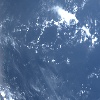
Label: water